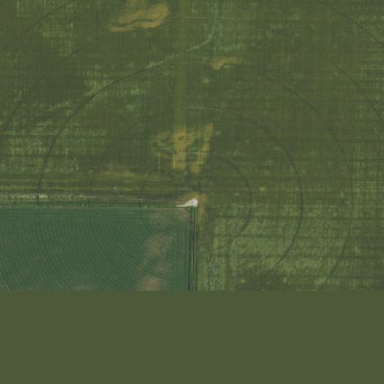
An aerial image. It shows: Farmland with pivot irrigation system.